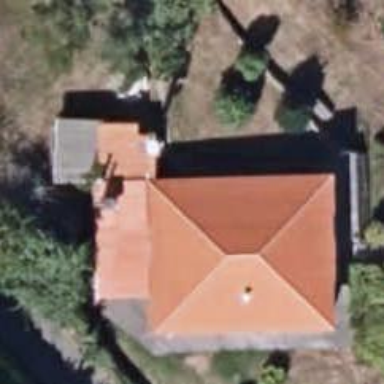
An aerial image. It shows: Simple and straightforward house.